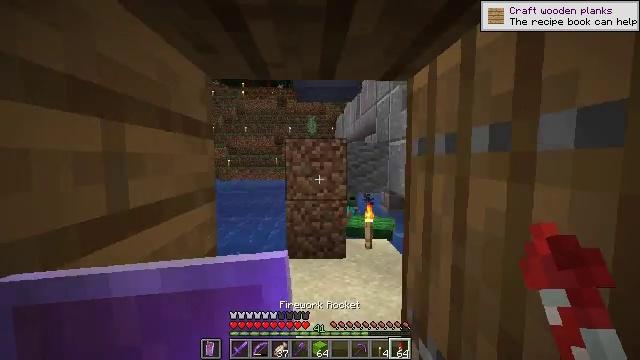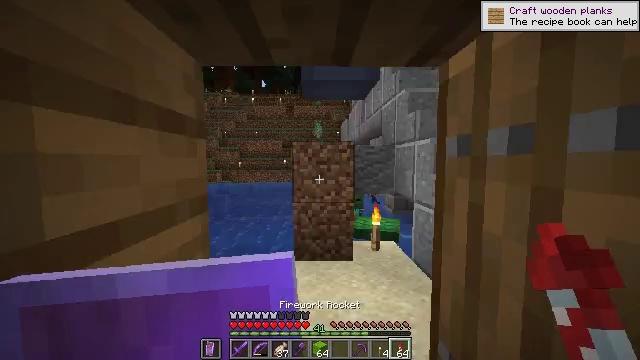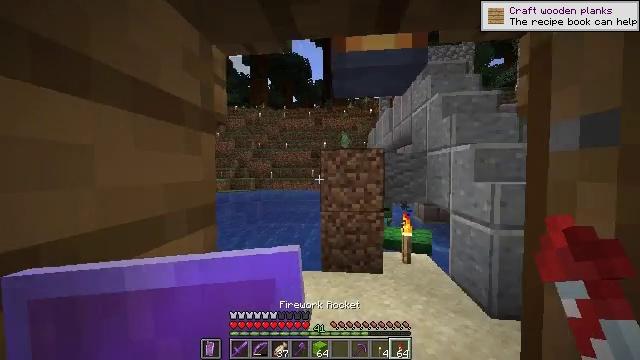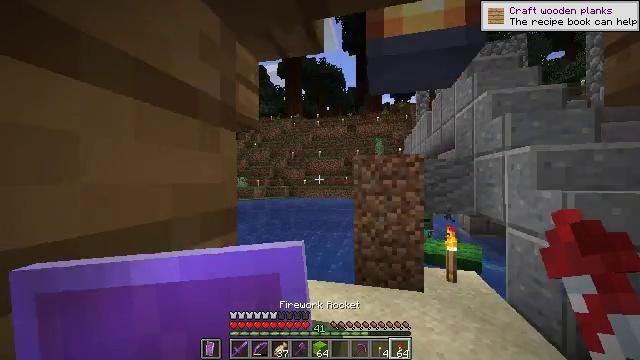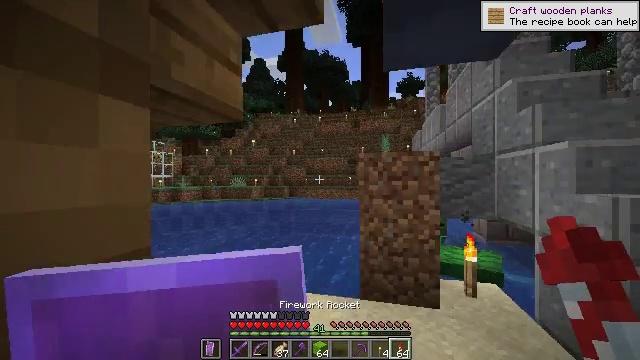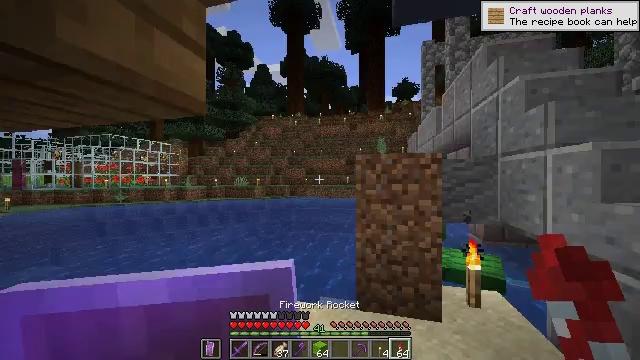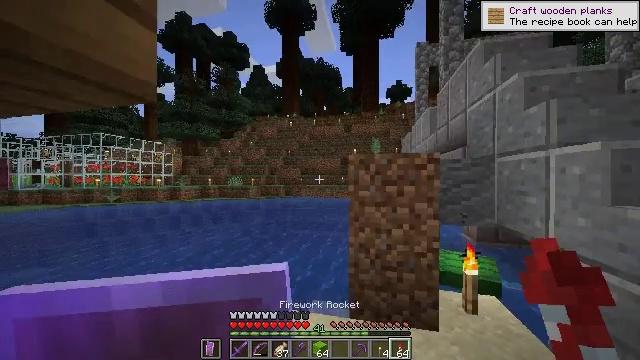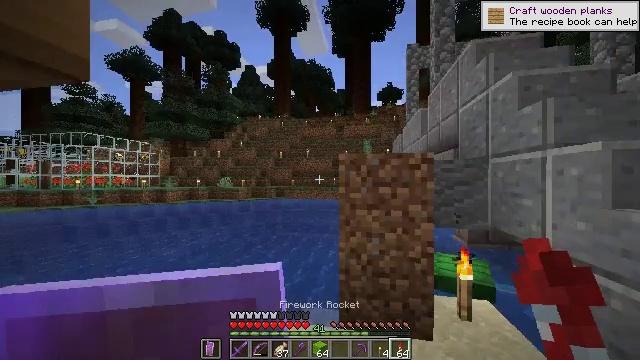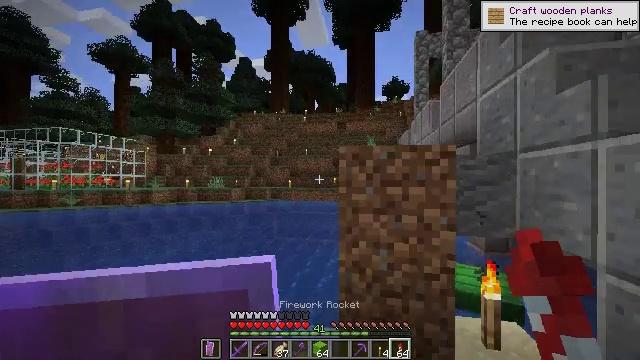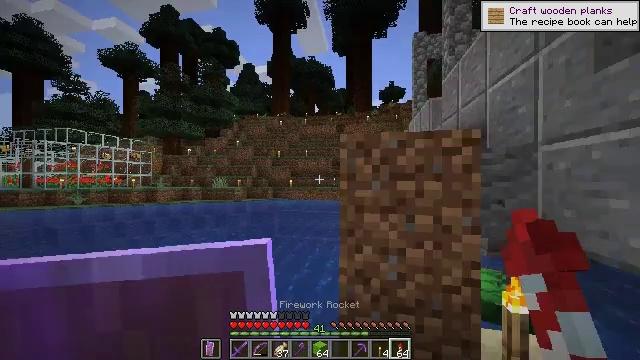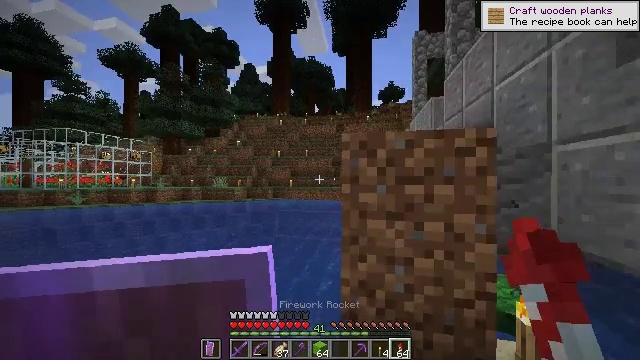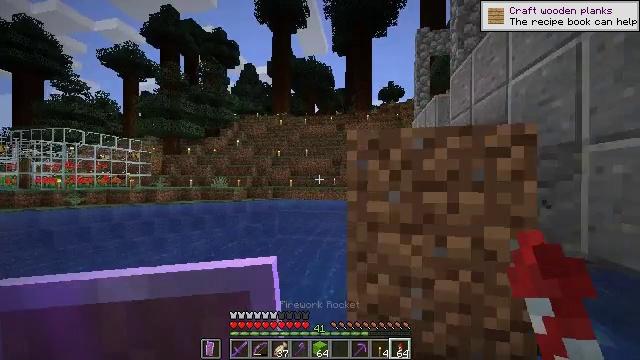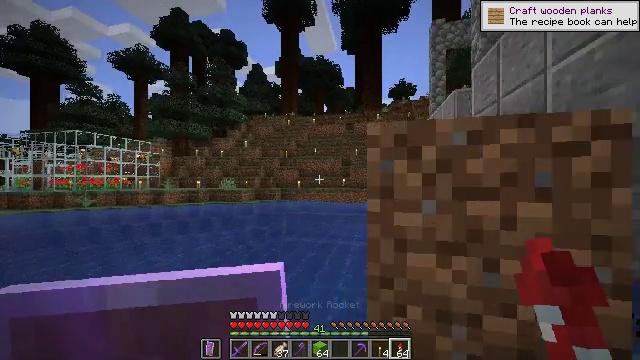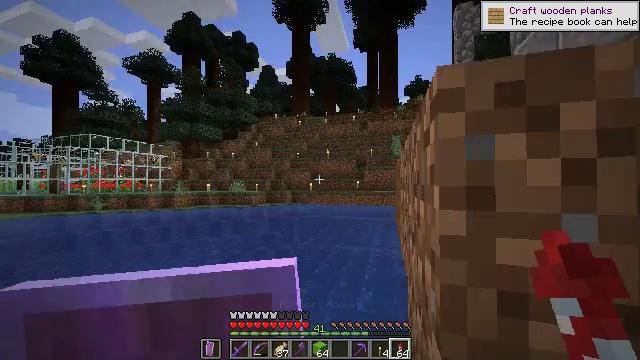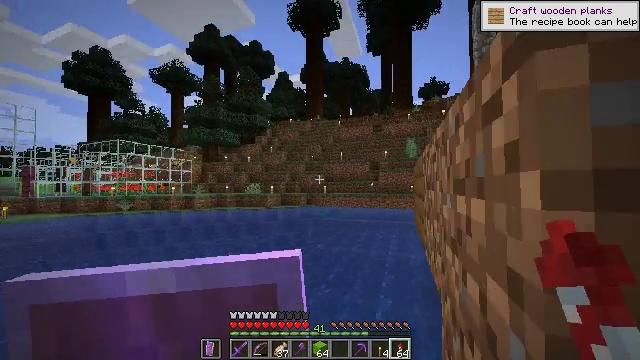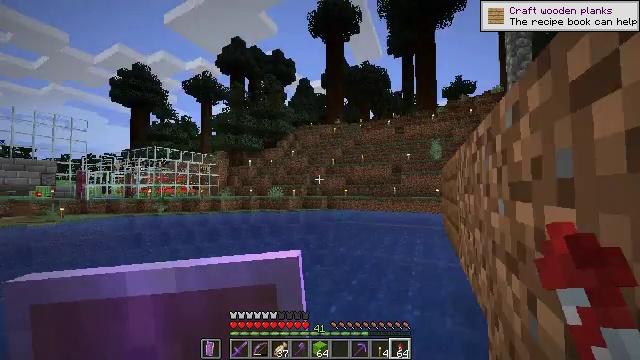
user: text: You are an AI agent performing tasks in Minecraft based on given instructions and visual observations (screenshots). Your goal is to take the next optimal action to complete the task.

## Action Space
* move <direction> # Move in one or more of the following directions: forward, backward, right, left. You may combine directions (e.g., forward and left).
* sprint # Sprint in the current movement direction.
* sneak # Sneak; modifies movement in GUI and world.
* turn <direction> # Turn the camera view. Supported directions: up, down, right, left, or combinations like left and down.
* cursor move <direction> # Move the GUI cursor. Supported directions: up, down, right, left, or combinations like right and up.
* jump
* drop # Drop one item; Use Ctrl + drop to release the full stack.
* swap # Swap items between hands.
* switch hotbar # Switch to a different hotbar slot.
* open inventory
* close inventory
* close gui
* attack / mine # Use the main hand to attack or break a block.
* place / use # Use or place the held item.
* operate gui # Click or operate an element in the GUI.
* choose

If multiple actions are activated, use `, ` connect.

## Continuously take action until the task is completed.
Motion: motion action
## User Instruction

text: Combine two lime wool to craft a lime carpet.
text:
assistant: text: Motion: move forward, sprint, turn left
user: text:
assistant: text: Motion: move forward, sprint, turn left and up
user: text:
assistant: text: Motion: move forward, sprint, turn left and up
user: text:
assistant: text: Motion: move forward, sprint
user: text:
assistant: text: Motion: move forward, sprint
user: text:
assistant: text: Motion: move forward, sprint, turn right
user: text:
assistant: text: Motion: move forward, sprint, turn right
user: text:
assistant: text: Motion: move forward, sprint
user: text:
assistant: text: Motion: move forward, sprint
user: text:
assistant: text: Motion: move forward, sprint
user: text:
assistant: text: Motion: move forward, sprint
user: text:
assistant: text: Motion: move forward, sprint, turn left
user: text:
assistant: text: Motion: move forward, sprint, turn left
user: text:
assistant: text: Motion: move forward, sprint, turn left
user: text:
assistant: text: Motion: move forward, sprint, turn left
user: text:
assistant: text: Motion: move forward, sprint, turn left and up
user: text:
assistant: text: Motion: move forward, sprint, turn left and up
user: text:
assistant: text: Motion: move forward, sprint, turn left, jump
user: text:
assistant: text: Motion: move forward, sprint, jump
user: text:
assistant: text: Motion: move forward, sprint, turn right and up, jump
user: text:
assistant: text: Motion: move forward, sprint, turn right and up, jump
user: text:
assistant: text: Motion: move forward, sprint, turn right and up
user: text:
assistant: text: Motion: move forward, sprint, turn right and up
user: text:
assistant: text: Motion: move forward, sprint, turn right and up
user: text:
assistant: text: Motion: move forward, sprint, turn right and up
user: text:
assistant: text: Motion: move forward, sprint, turn right and up, jump
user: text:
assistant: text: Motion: move forward, sprint, turn right, jump
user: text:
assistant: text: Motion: move forward, sprint, use / place, jump
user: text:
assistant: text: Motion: move forward, sprint, use / place, jump
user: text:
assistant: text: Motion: move forward, sprint, turn up, use / place, jump